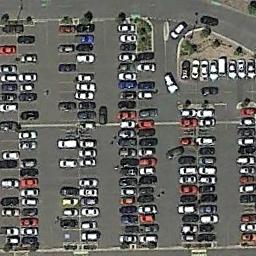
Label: parking_lot